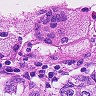
Metastatic tissue present: no